Question: I've a QuadCurve and Line drawn using UIBezierPath in my custom view class. How can I get their intersection point as CGPoint?

For QuadCurve:
'''
let path = UIBezierPath()
path.lineWidth = 3.0
path.move(to: CGPoint(x: 0, y: self.frame.size.height))
path.addQuadCurve(to: CGPoint(x: self.frame.size.width, y: 0), controlPoint: CGPoint(x: self.frame.size.width-self.frame.size.width/3, y: self.frame.size.height))
'''
For Line:
'''
let path2 = UIBezierPath()
path2.lineWidth = 3.0
path2.move(to: CGPoint(x: 250, y: 0))
path2.addLine(to: CGPoint(x: 250, y: self.frame.size.height))
'''
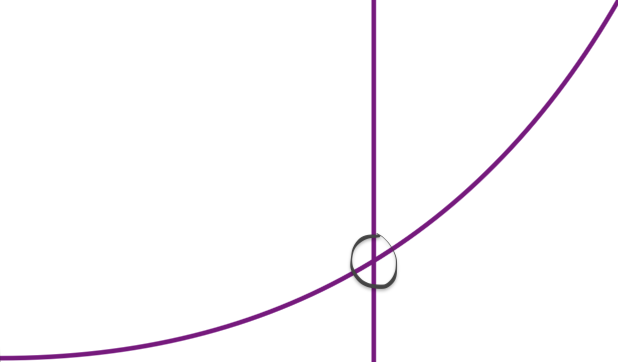
Answer: If your line is always vertical, calculations are quite simple: x-coordinate is known, so you task is to find y-coordinate. Quadratic Bezier curve has parametric representation:
'''
P(t) = P0*(1-t)^2 + 2*P1*(1-t)*t + P2*t^2 =
t^2 * (P0 - 2*P1 + P2) + t * (-2*P0 + 2*P1) + P0
'''
where 'P0, P1, P2' are starting, control and ending points.
So you have to solve quadratic equation
'''
t^2 * (P0.X - 2*P1.X + P2.X) + t * (-2*P0.X + 2*P1.X) + (P0.X - LineX) = 0
'''
for unknown 't', get root in range '0..1', and apply 't' value to the similar expression for Y-coordinate
'''
Y = P0.Y*(1-t)^2 + 2*P1.Y*(1-t)*t + P2.Y*t^2
'''
For arbitrary line make equation system for line parametric representation and curve, and solve that system